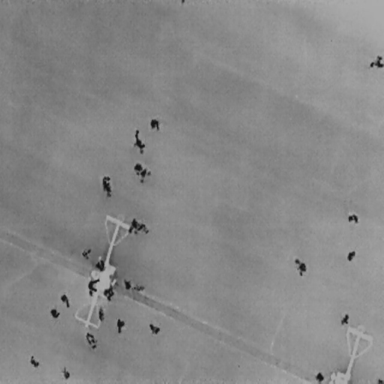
There are 28 People in the infrared image.